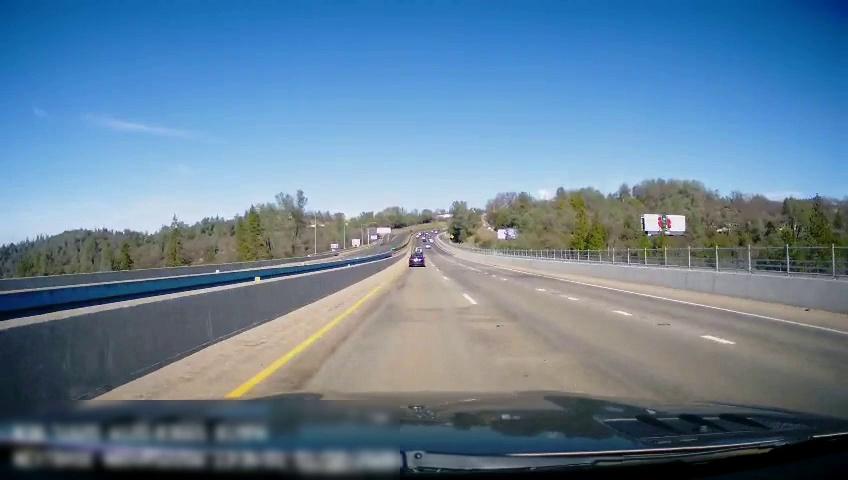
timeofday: Day
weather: Sunny
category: Drivable Space
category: Vehicles | Car
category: Lanes | Current Lane
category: Lanes | Current Lane
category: Lanes | Alternate Lane
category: Lanes | Alternate Lane